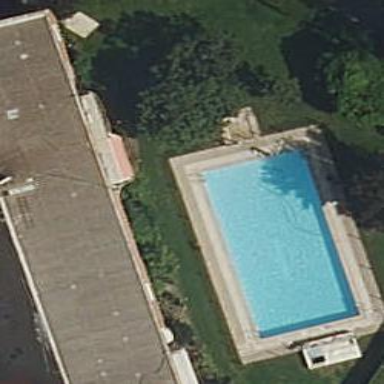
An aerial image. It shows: Swimming pool area designated for leisure and sports activities.